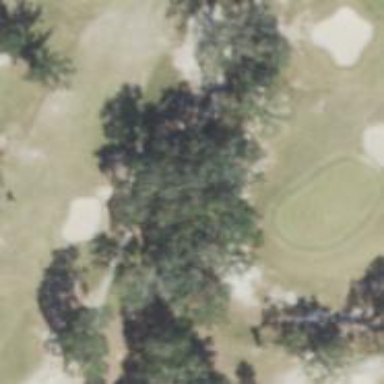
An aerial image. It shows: Service road used as golf cart path.